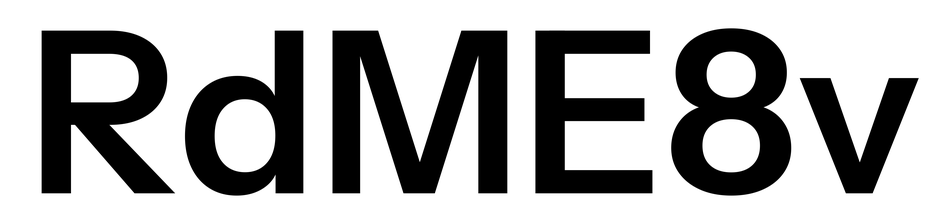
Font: InstrumentSans_SemiBold